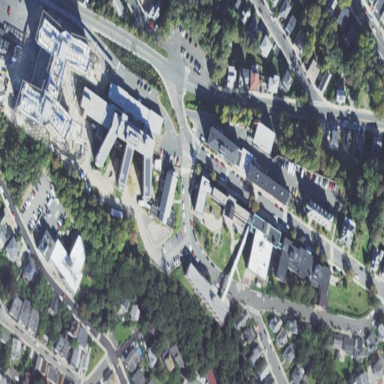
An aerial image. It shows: Healthcare facility identified as hospital.